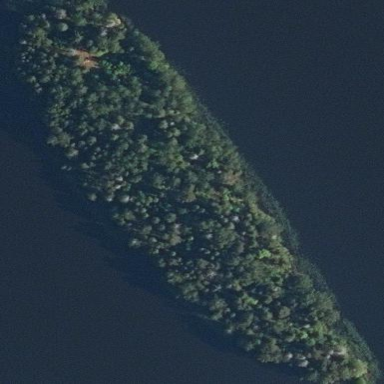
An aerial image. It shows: Island covered with woodland.